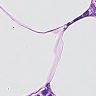
Metastatic tissue present: no